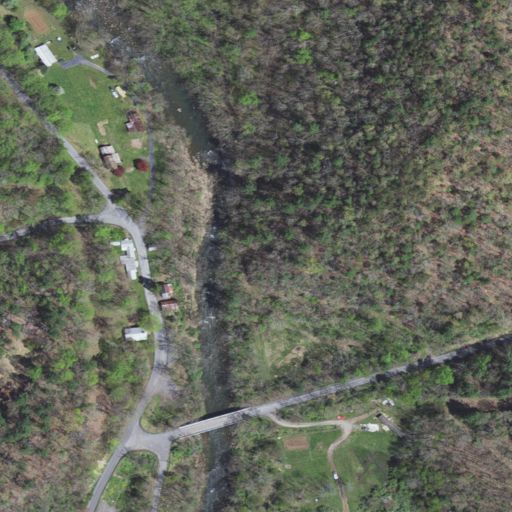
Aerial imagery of valley in Virginia named Bullpasture Gorge containing deciduous forest, mixed forest, open development, pasture, evergreen forest, open water, low intensity development, and medium intensity development